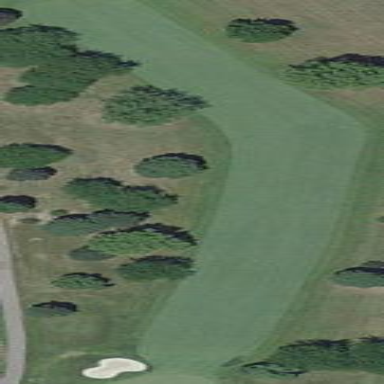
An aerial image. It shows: Lush grass fairway on golf course.